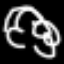
Label: squiggle